Question: I'm using CMake in my builds. I'm trying to set compiler flags like this:
'''
set(CMAKE_C_FLAGS_DEBUG "-option1 -option2 -option3")
'''
however, my build fails because one of the compiler flags is not set.
When I check the value of the variable in CMake-GUI is empty:

Can someone point out what is happening?
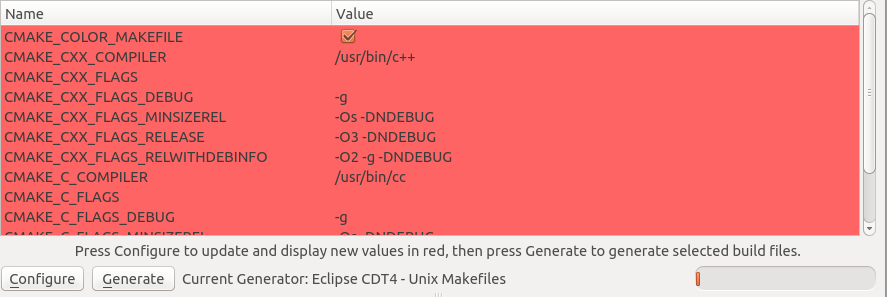
Answer: What you see with cmake-gui is the cache status. You only see there variables that you explicitly cache, or predefined cmake cached variables.
Now, when you do:
'''
set(CMAKE_C_FLAGS_DEBUG "-option1 -option2 -option3")
'''
You are doing something particular: you are setting a "local" (not cached) variable which has the same name of a predefined cmake cached variable. In C++ it would be like defining a local variable with the same name of a global variable: the local variable will hide your global variable.
From the <URL>
> Both types can exist at the same time with the same name but different
values. When ${FOO} is evaluated, CMake first looks for a normal
variable 'FOO' in scope and uses it if set. If and only if no normal
variable exists then it falls back to the cache variable 'FOO'.
. You can check it with:
'''
message(STATUS "CMAKE_C_FLAGS_DEBUG = ${CMAKE_C_FLAGS_DEBUG}")
'''
So, your building is failing for another reason. Check which command line make generates: 'make VERBOSE=1'.
By the way, I suggest you your flags to the predefined ones, by doing:
'''
set(CMAKE_C_FLAGS_DEBUG "${CMAKE_C_FLAGS_DEBUG} -option1 -option2 -option3")
'''
Also consider using the other predefined variable 'CMAKE_C_FLAGS', in case you want those settings to be propagated to all build types.
---
After some iterations it turned out the problem was that the build type ('CMAKE_BUILD_TYPE') was not set from cmake. This can either be done through the cmake-gui interface, or adding something like '-DCMAKE_BUILD_TYPE=Debug' or '-DCMAKE_BUILD_TYPE=Release' to the cmake command line.